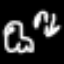
Label: frog